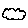
Label: cloud